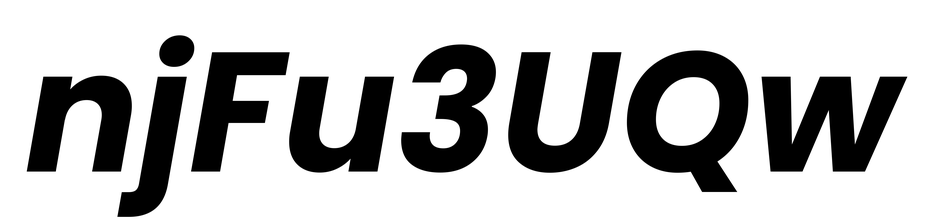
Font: Poppins-BoldItalic